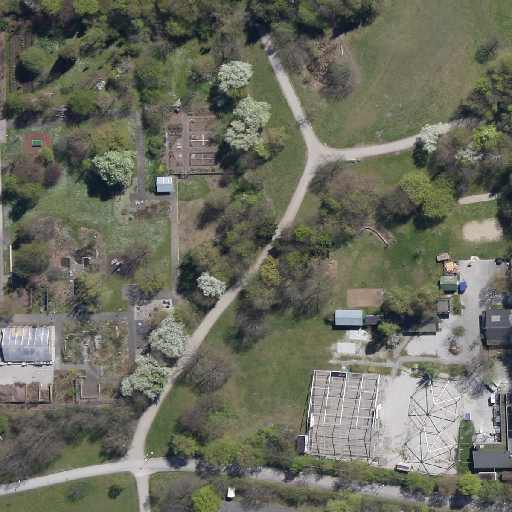
Referring expression: road